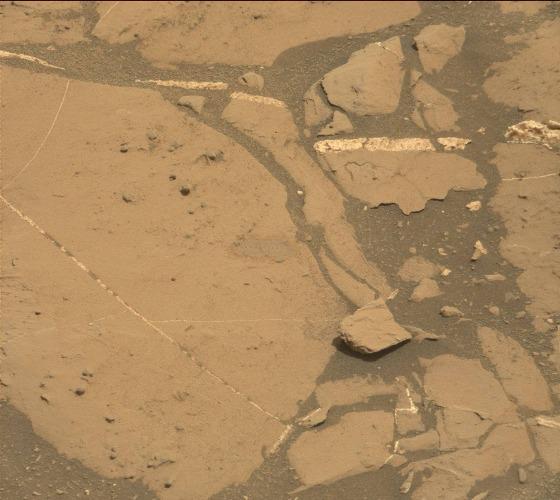
Terrain classes present: Bedrock, Gravel / Sand / Soil, Rock, Shadow